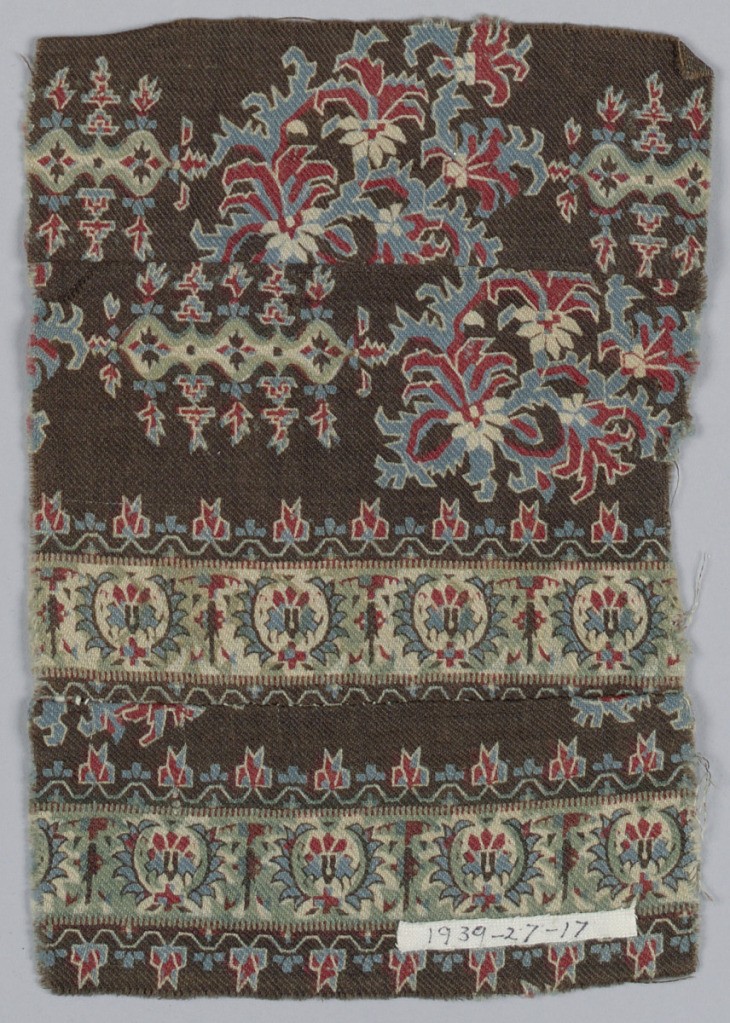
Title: Fragment
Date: ca. 1850
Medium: cotton Technique: printed
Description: Fragment with conventionalized floral ornament on a brown ground with border; in red, blue, green and white.